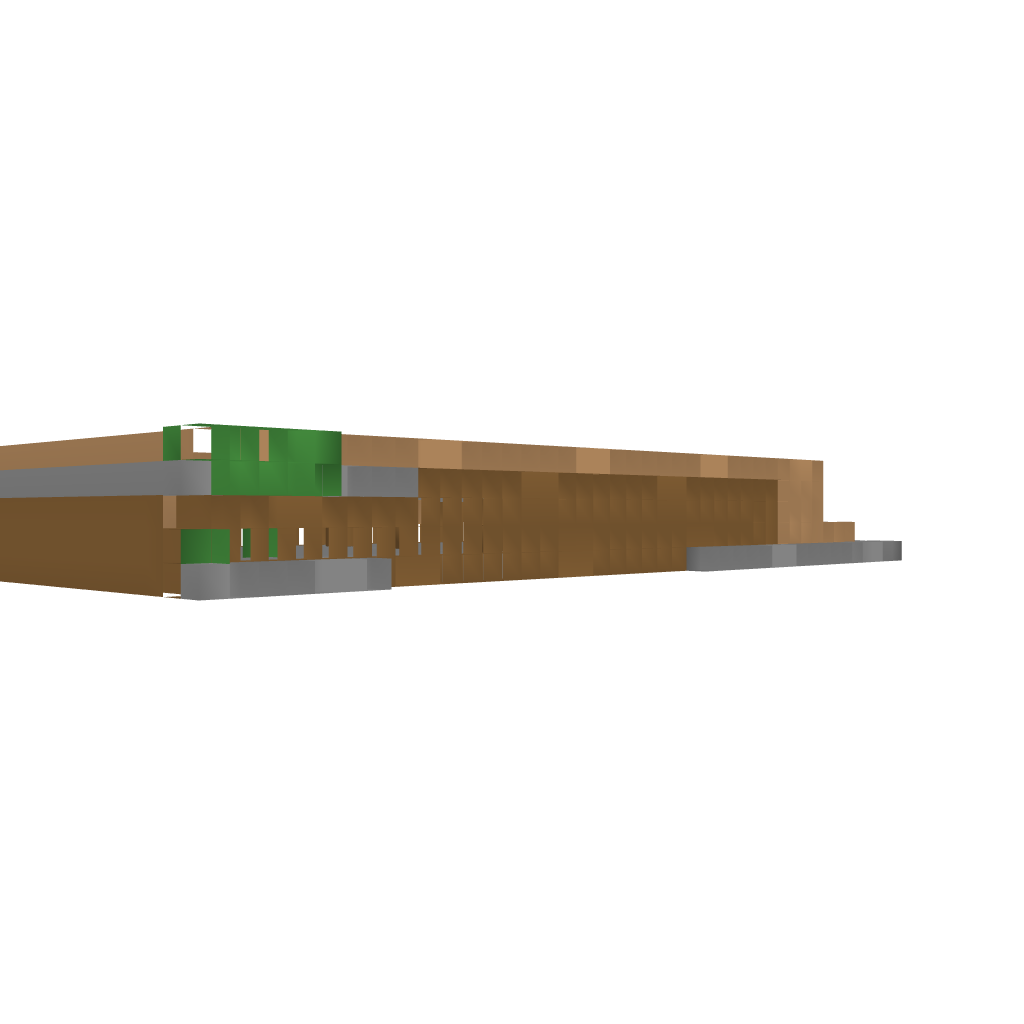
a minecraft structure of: simply archery range bad low quality